Field crop: tomato
Growth stage: 1
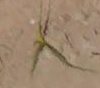
Species: cyperus